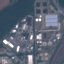
Land use / land cover class: Industrial